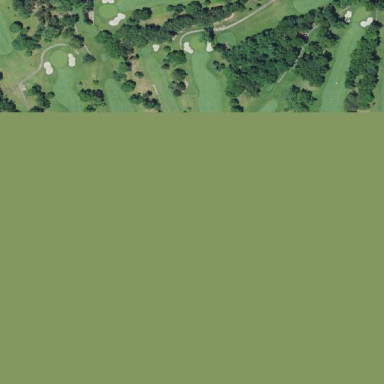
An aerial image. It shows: Golf course.